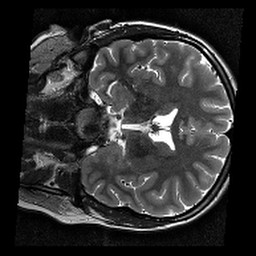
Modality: T2w
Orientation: coronal
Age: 19
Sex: female